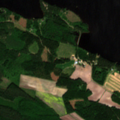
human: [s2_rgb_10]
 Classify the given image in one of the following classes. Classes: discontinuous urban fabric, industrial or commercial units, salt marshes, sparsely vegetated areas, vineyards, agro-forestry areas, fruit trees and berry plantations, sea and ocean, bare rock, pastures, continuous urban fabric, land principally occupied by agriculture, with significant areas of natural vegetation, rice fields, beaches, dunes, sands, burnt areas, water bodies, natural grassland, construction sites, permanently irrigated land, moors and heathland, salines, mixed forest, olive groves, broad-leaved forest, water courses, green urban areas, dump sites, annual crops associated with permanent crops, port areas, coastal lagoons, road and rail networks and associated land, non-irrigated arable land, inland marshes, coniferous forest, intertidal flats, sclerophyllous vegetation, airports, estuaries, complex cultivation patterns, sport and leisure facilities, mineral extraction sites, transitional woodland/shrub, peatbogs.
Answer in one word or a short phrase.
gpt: land principally occupied by agriculture, with significant areas of natural vegetation, coniferous forest, mixed forest, water bodies